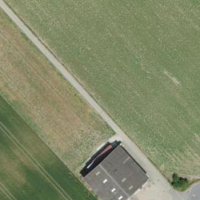
EUNIS habitat code: 52
Species observed at this site:
Lathyrus vernus